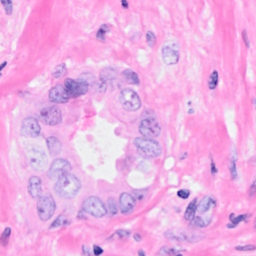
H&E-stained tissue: Breast